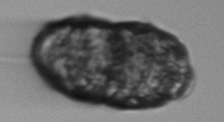
Label: Margalefidinium